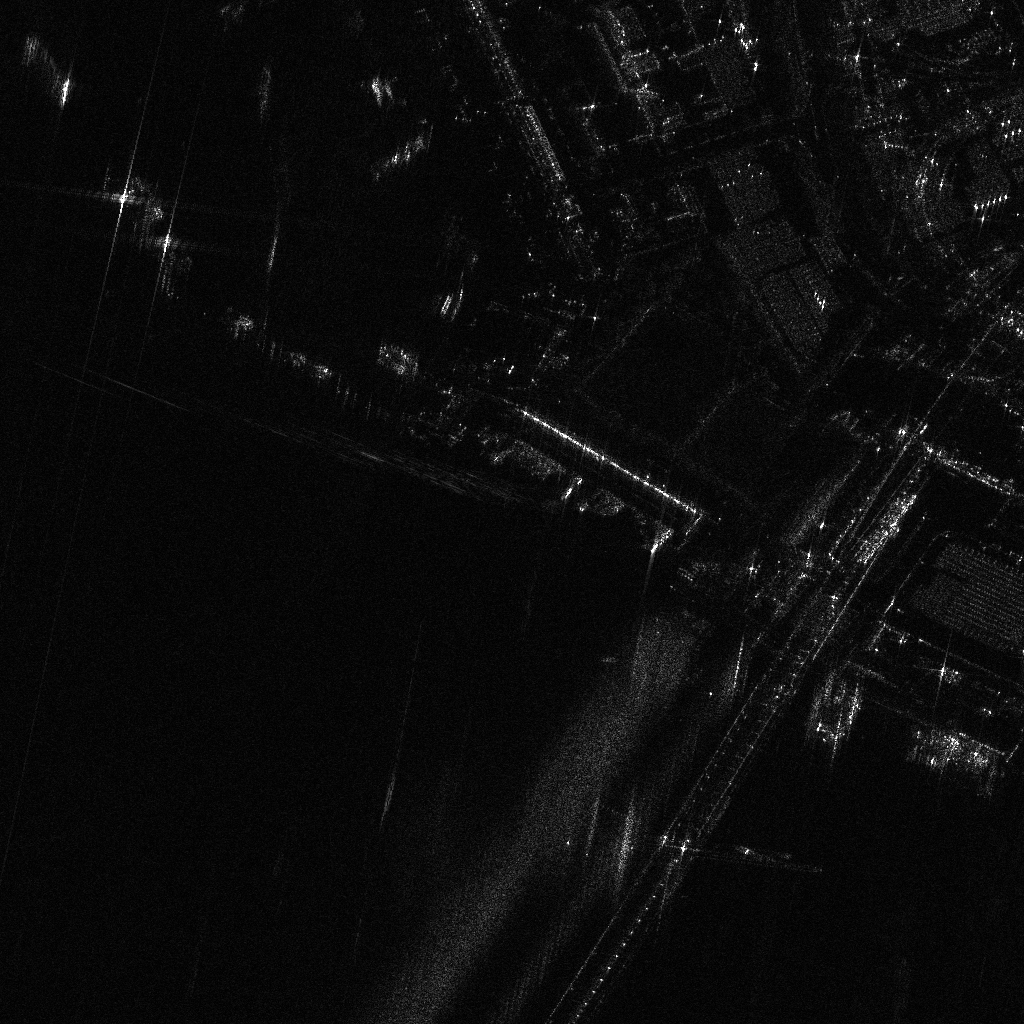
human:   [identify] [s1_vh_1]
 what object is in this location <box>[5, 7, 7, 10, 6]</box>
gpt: <ref>1 medium container at the top left</ref>